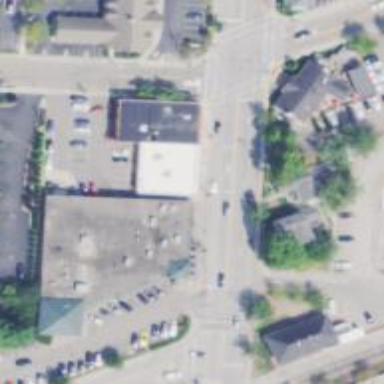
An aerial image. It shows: Retail building.